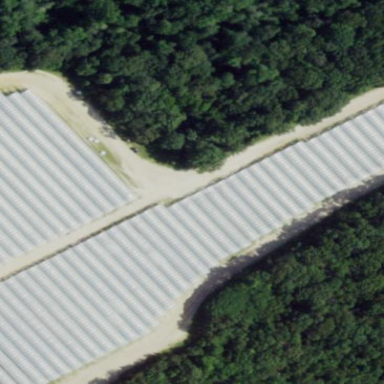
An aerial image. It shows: Greenhouse used for horticulture.